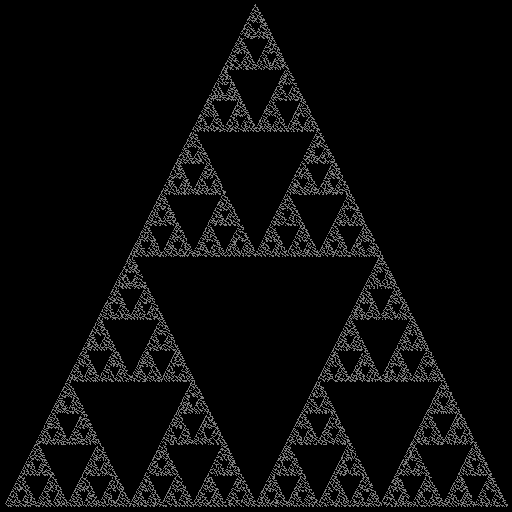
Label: sierpinski_gasket